Question: So my situation is a bit different to issues found online.
I want the node 'Societies' to be updated with a new child node 'Foot19' when the button is pressed. The context is that it is a list of school groups that when the user presses on the button to 'follow' them, the ID to that group is added to their personal data section.
So when they click 'addFootballSoc' button 'Foot19' is added as a new child node to their specific 'Societies' node.
The key values in the at the start of each 'sUsers' node is equivalent to their 'authentication uid' which is why I'm calling it using 'firebase.auth()'

'''
document.getElementById('addFootballSoc').onclick = function() {addFootball()};
function addFootball(){
var runUid = firebase.auth().currentUser.uid;
var searchRef = firebase.database().ref('sUsers');
var newSearchRef = searchRef.child(runUid);
var mm = newSearchRef.child('Societies')
mm.child.set('Foot19'){}
}
'''
I want it to add a new child for each group they join so they can't overwrite either, for example if I were to add a 'Arts' group button
EDIT:
changed the function so the onclick works and it does now write to where I want,
however, if I were to add another child node alongside 'Foot19' it will delete 'Foot19' and replace it, I would use 'push' but I don't want to have the unique key added to my nodes. How can I change this to ensure more nodes can be added?
'''
document.getElementById('addFootballSoc').onclick = function() {addFootball()};
function addFootball(){
var runUid = firebase.auth().currentUser.uid;
var searchRef = firebase.database().ref('sUsers');
var newSearchRef = searchRef.child(runUid);
var mm = newSearchRef.child('Societies')
mm.child.set('Foot19'){}
}
'''
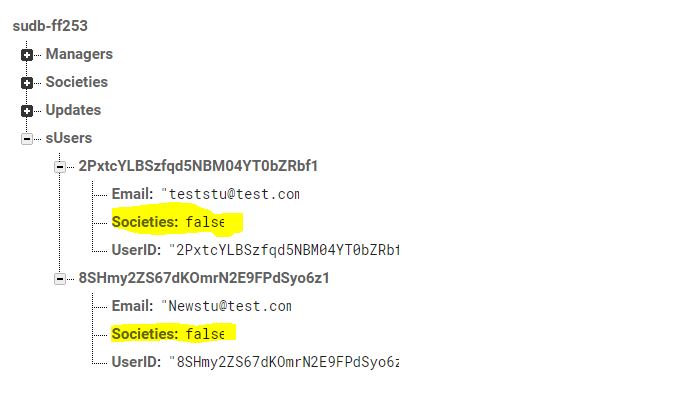
Answer: You may be calling the function immediately 'addFootball()' on page load before you have the uid back/resolved from Firebase or looks like you are handing '.set' the wrong type of data. Try this.
'''
document.getElementById('addFootballSoc').addEventListener("click", function(evt) {
var runUid = firebase.auth().currentUser.uid;
if(runUid){
var searchRef = firebase.database().ref('sUsers');
var newSearchRef = searchRef.child(runUid);
var mm = newSearchRef.child('Societies')
mm.child.set({'Foot19':true});
} else {
console.log("no uid");
}
});
'''